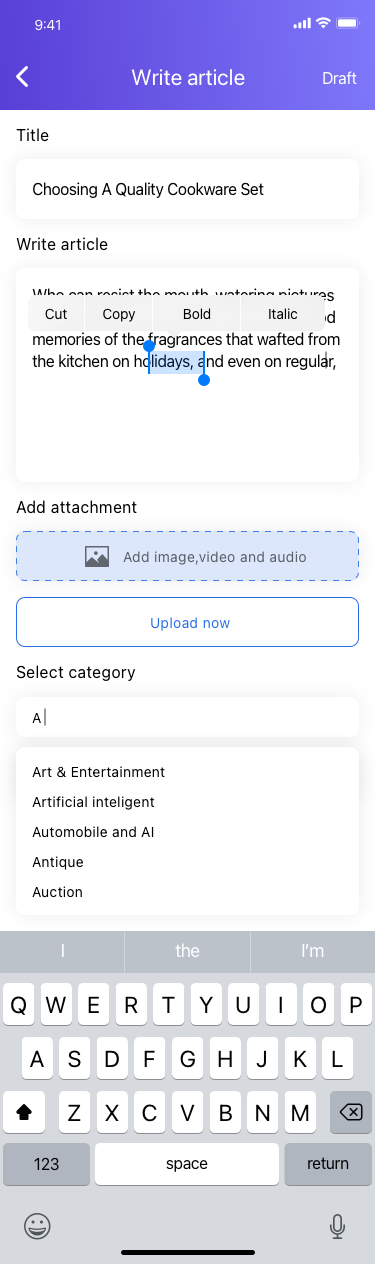
Text in this UI design:
Write article
Draft
Choosing A Quality Cookware Set
Title
Who can resist the mouth-watering pictures in a cookbook? Who doesn’t have childhood memories of the fragrances that wafted from the kitchen on holidays, and even on regular, ordinary days? Spices, bread baking, cookies fresh out of the oven – all these trigger a deep longing in most of us. As eating holds a guaranteed spot in everybody’s daily schedule, so do those who prepare it. They have beome the uncrowned gods and goddesses of our lives.

Real cooking consists of more than opening a can with a dull picture of green beans on the front, or popping a TV dinner from a wax-covered box into the oven or microwave. The true goal of cooking is to nourish these marvelous bodies that we live in, to allow them to grow and express vitality and strength, to keep them healthy and able to overcome environmental germs and bacteria. Summarized in one word, the main purpose of cooking is heath!

When does a fruit or vegetable (or any baked item) furnish us with the most nutrition? The experts feel that food grown in one’s own environment will usually contain the most nutrition. Freshly harvested food provides the maximum nutritional value. After a fruit or vegetable has been sitting for several days, or transported around the world, the value of the vitamins and minerals diminishes.

The best means of ‘cooking’ fruits and vegetables for their health value is to eat them raw in salads or as snacks. As soon as heat is applied, a good quantity of the nutrition is destroyed. A good cook can prepare a beautiful plate with the natural colors of freshly picked fruits and vegetables.

Genetically engineered food has infiltrated the growing of almost all crops. This procedure didn’t exist until the last decade, and it remains highly controversial as the long range effect on humans has never been tested.

Briefly described, this procedure consists of infecting a healthy seed or grain with various bacteria or insects to lengthen its shelf life, to make it look ‘pretty’ for the consumer long after the nutritional value has dissolved. This not only has a negative effect on one’s health, but leaves the cook with a less than delicious product to serve.

Cooking with natural foods that are organically grown (that means with no harmful pesticides or chemical fertilizers) gives today’s health conscious cooks the best chance to delight in the time spent shopping and in the kitchen. Whipping up a carrot cake that will enchant both family and friends (best make two cakes while you’re at it), or preparing a quick but nutritious breakfast so the body will gleefully handle the challenges of the day without needing to be drugged by coffee or caffeine, make heading for the kitchen the favorite part of the day! Truly the cook is the god of the household!
Italic
Bold
Copy
Cut
Write article
Add image,video and audio
Add attachment
Upload now
Select category
A
Publish now
Art & Entertainment
Artificial inteligent
Automobile and AI
Antique
Auction